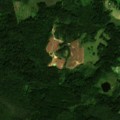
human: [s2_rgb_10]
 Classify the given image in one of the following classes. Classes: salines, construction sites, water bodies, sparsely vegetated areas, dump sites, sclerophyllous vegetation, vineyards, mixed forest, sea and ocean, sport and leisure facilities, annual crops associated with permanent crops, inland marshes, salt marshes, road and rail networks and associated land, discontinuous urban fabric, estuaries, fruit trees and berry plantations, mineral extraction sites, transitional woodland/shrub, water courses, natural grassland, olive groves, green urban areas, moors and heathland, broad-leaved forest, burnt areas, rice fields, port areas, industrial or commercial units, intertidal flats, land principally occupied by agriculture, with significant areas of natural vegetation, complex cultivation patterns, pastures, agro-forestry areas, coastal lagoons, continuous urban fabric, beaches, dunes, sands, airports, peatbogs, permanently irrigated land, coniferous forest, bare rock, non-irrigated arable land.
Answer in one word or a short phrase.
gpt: land principally occupied by agriculture, with significant areas of natural vegetation, broad-leaved forest, mixed forest